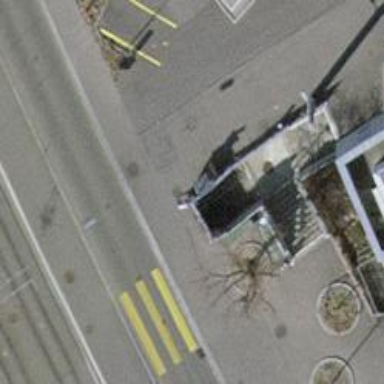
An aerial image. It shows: Unmarked crossing with traffic calming table.